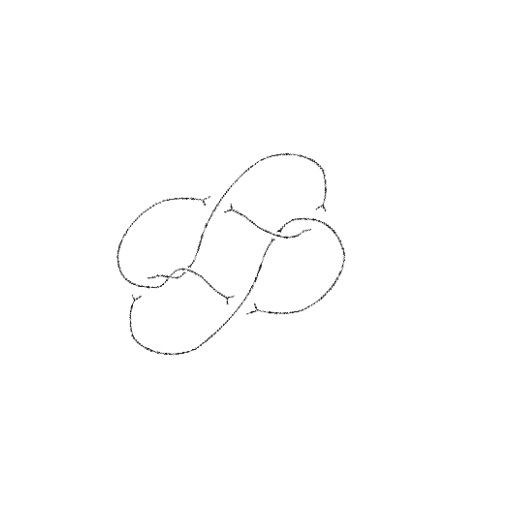
Crossing number: 7